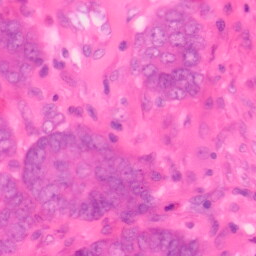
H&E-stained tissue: Colon